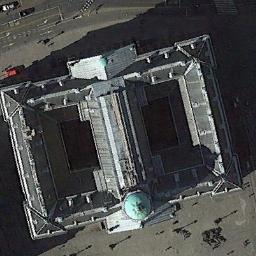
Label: church